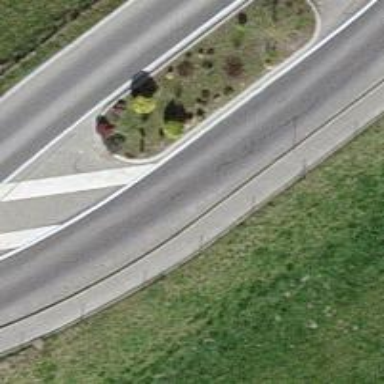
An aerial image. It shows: Secondary road.